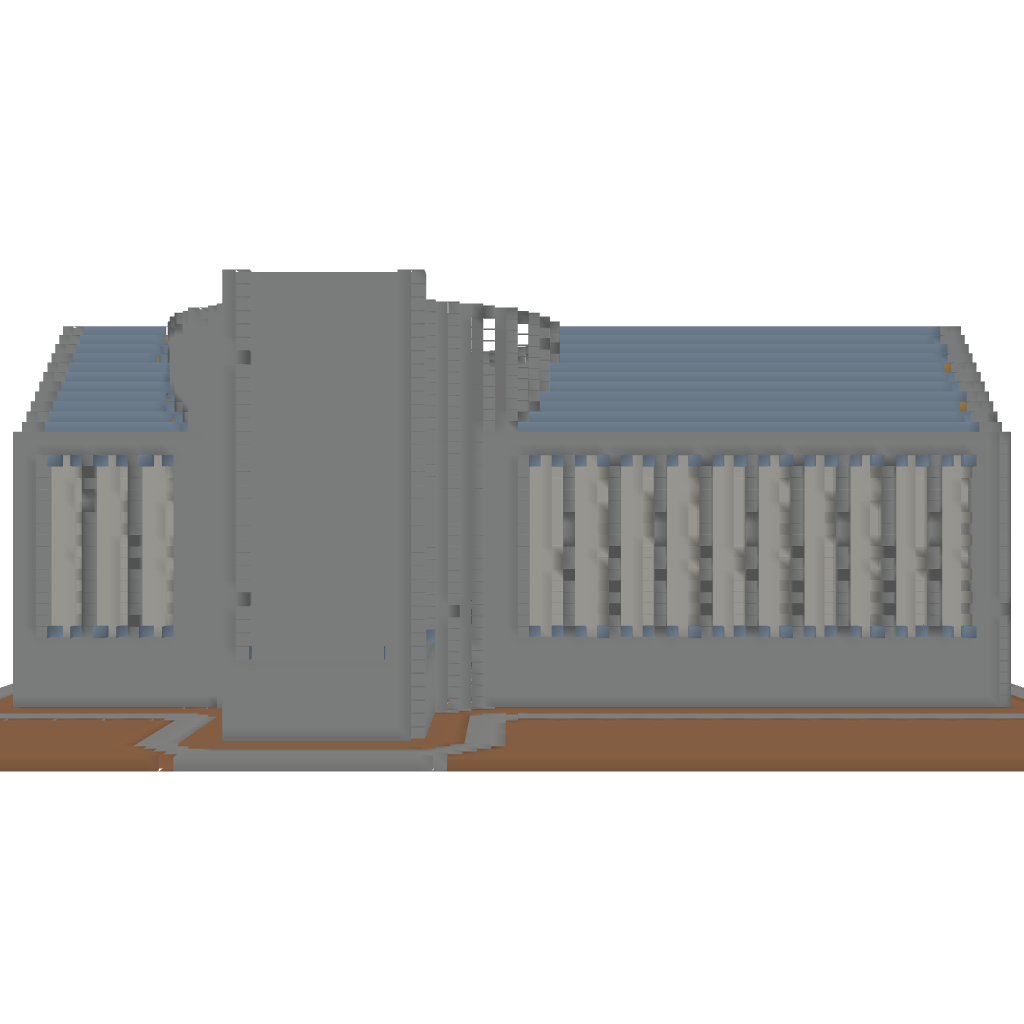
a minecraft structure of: cathedral 3